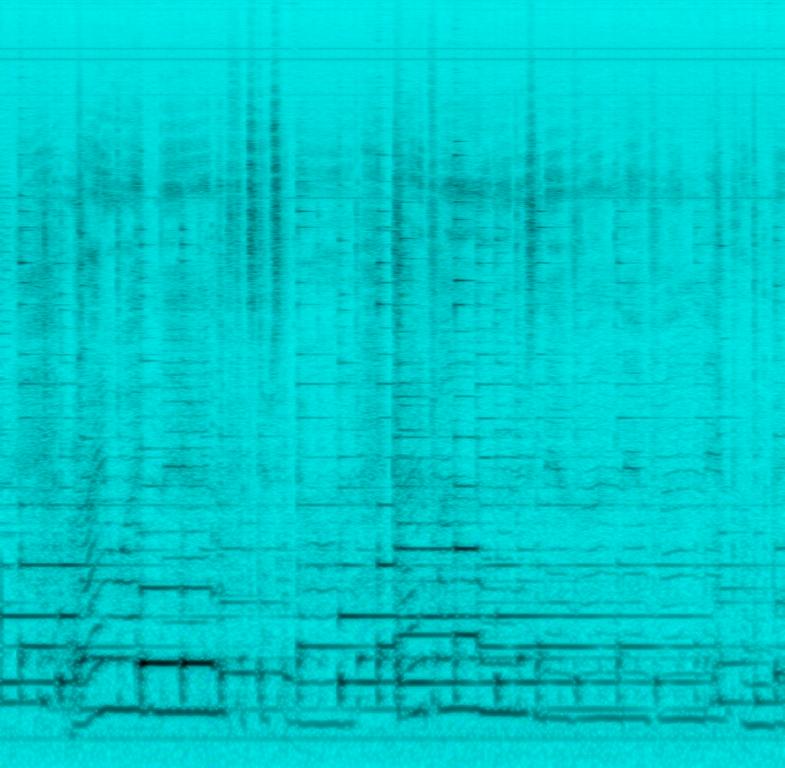
The low quality recording features a cover of a rock song and it consists of an arpeggiated acoustic guitar melody over which there is a soft female vocal singing. The recording is noisy, in mono and it sounds emotional, soft and passionate.